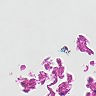
Metastatic tissue present: no